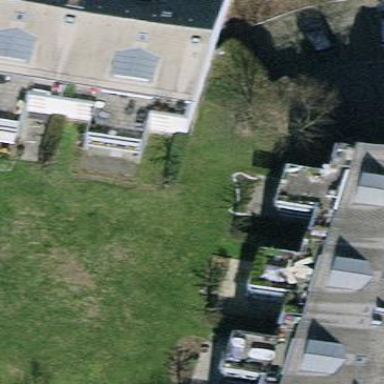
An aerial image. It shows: Gabled roof apartment building with tile roofing.